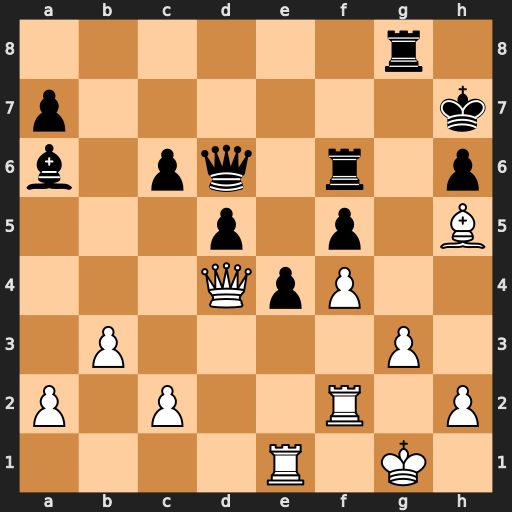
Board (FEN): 6r1/p6k/b1pq1r1p/3p1p1B/3QpP2/1P4P1/P1P2R1P/4R1K1
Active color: w
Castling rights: -
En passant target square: -
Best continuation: Qxa7+ Rg7 Qxa6